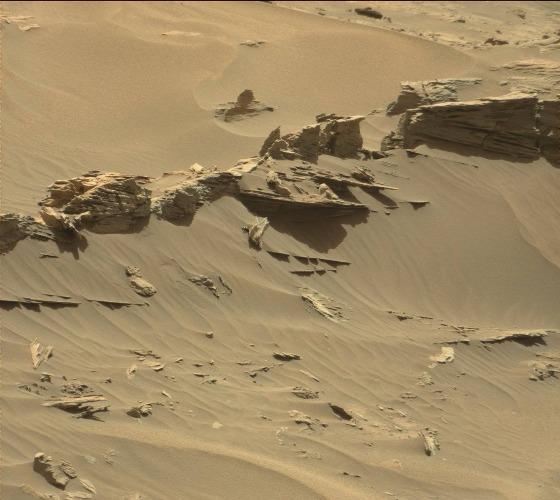
Terrain classes present: Bedrock, Gravel / Sand / Soil, Rock, Shadow